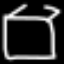
Label: square